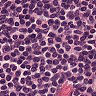
Metastatic tissue present: no